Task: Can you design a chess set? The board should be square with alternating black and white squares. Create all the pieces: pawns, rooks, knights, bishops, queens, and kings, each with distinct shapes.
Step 5324:
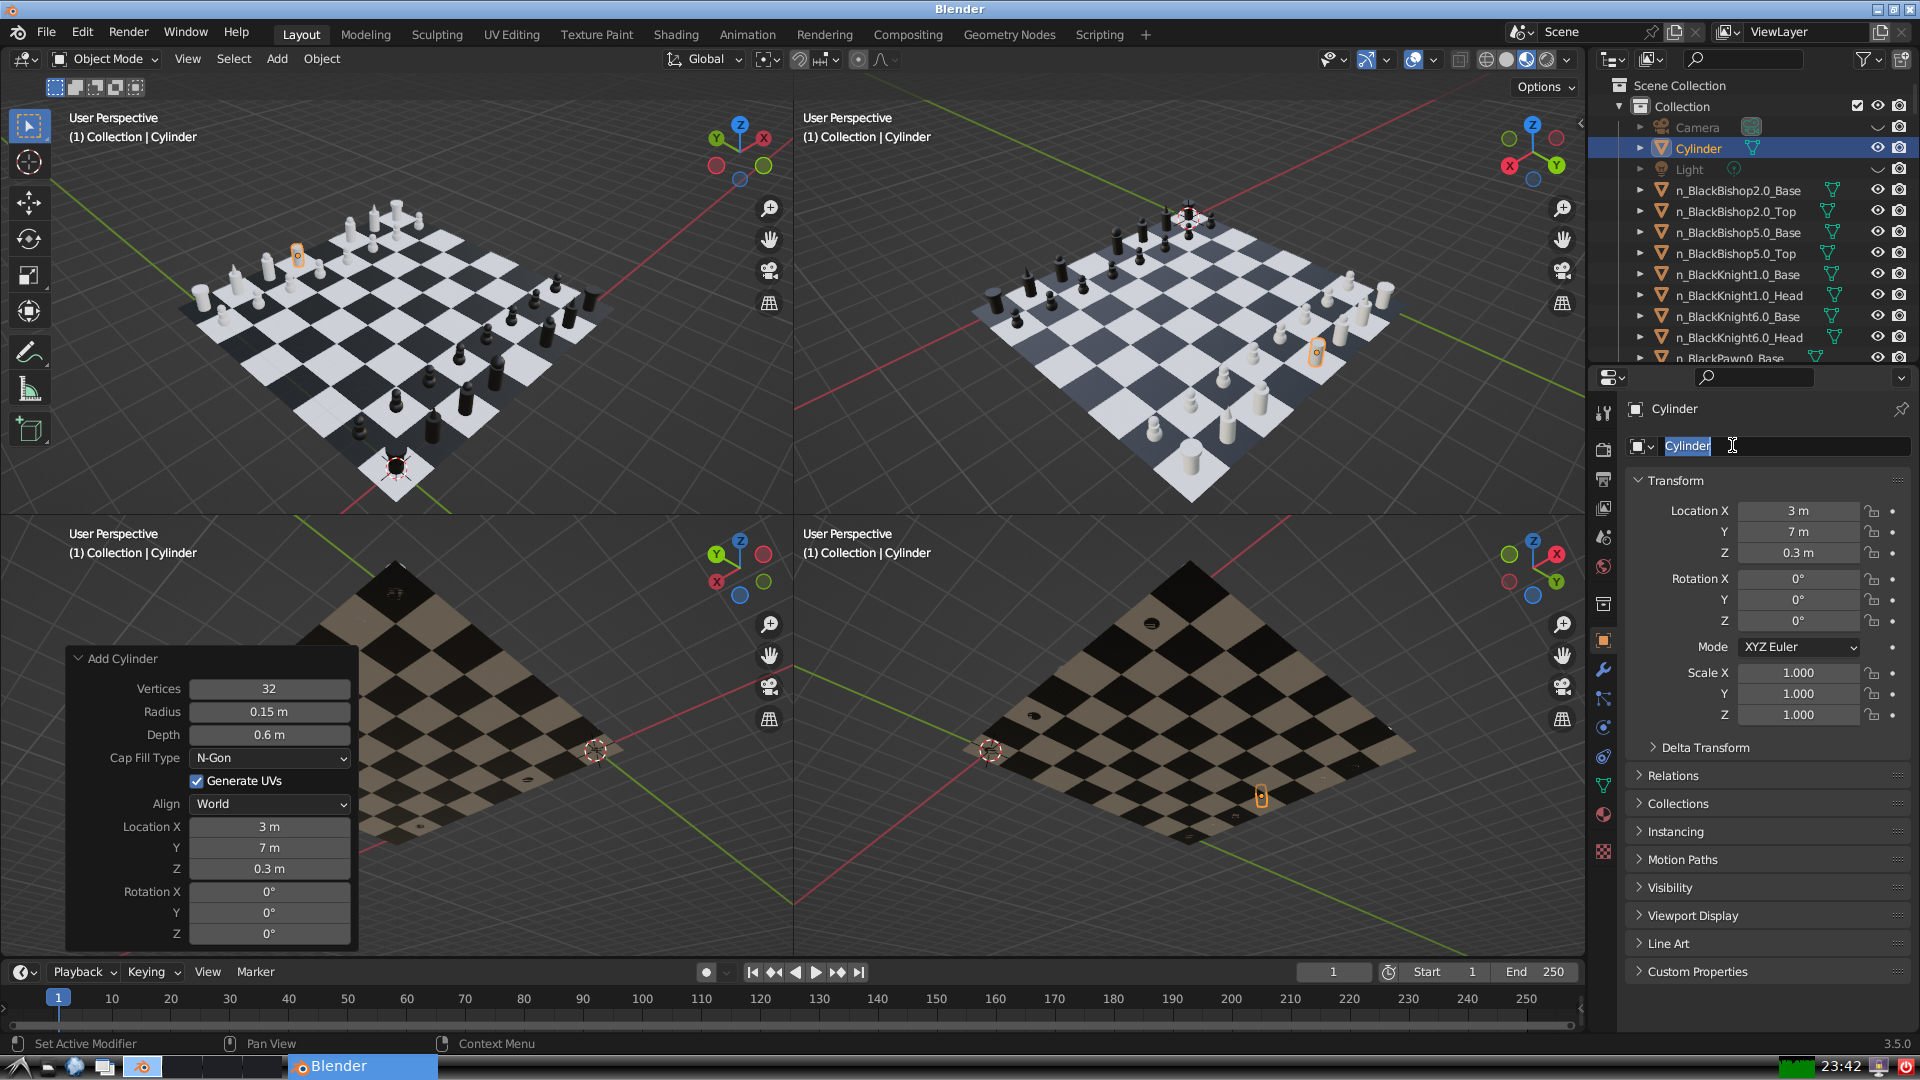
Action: input_text: n_WhiteQueen_Base